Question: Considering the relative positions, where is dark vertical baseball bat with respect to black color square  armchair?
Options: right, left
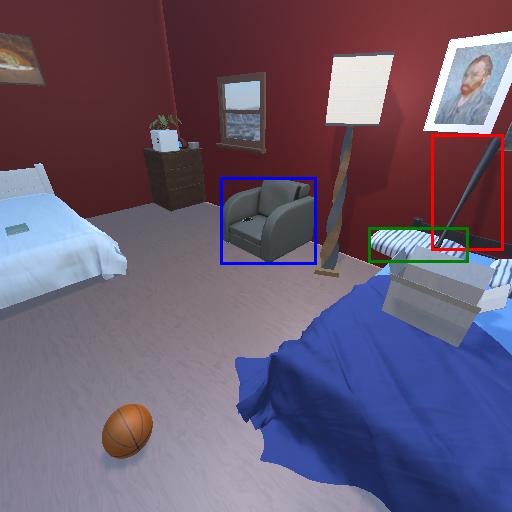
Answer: right